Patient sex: M
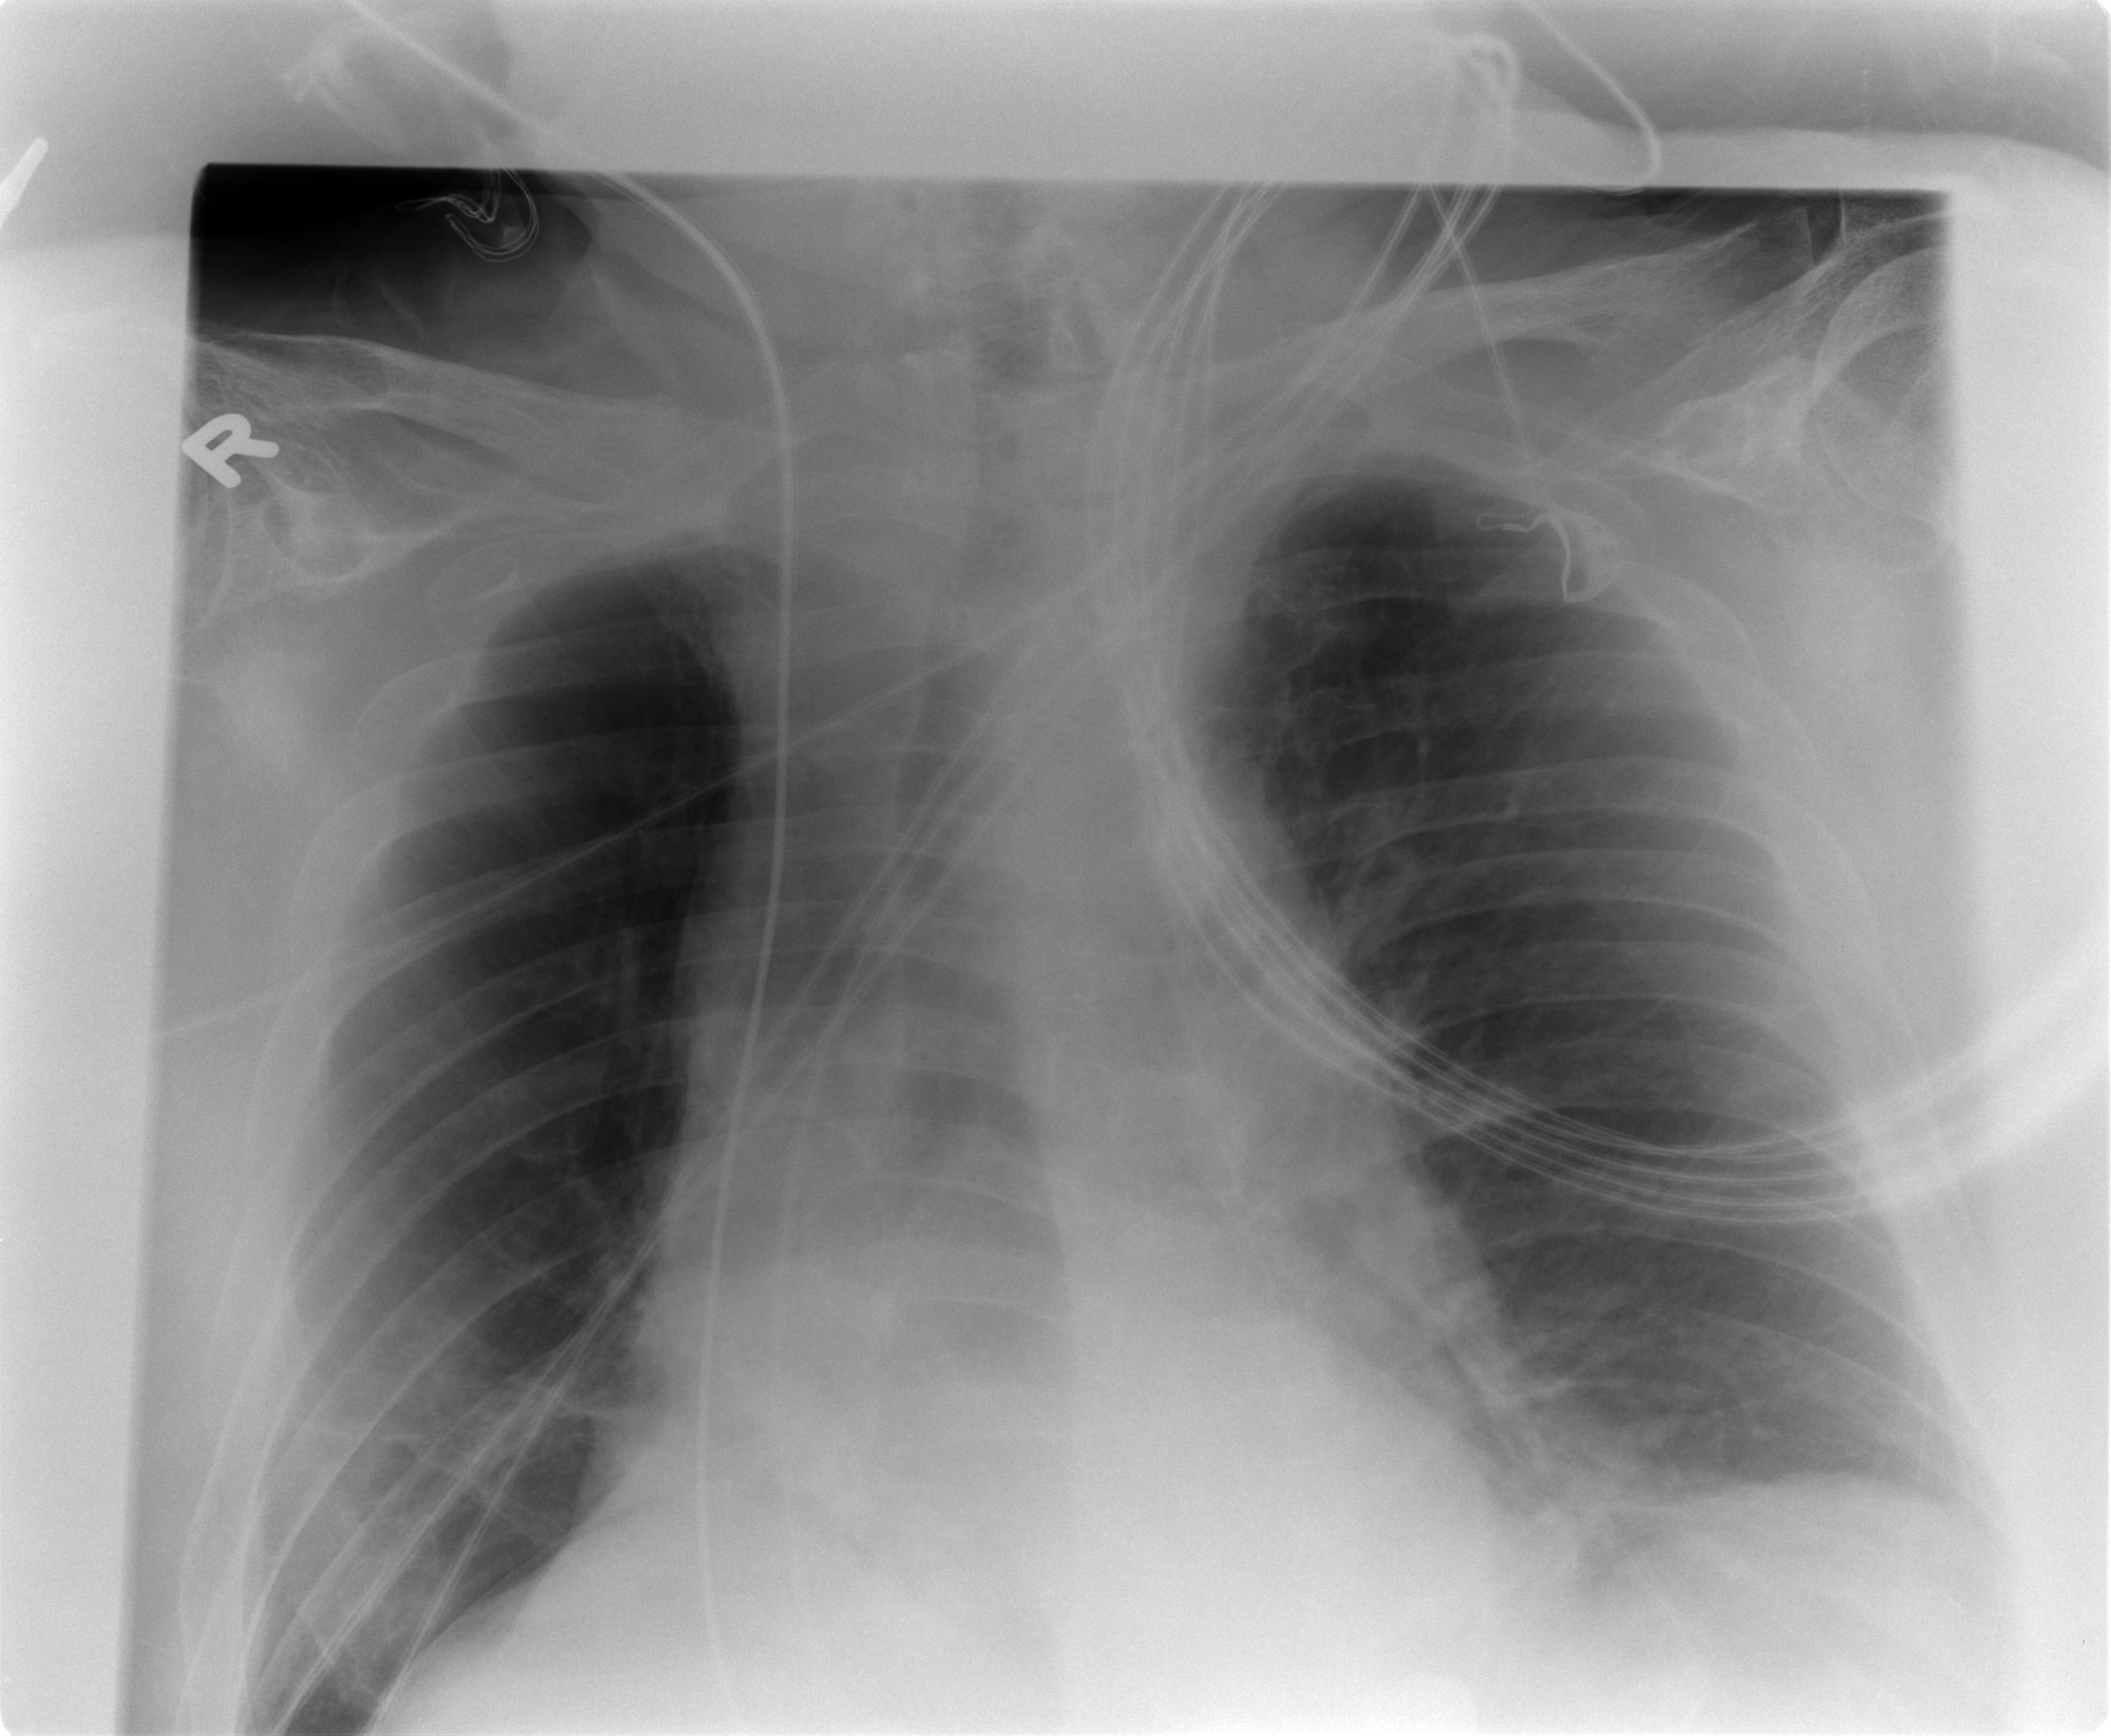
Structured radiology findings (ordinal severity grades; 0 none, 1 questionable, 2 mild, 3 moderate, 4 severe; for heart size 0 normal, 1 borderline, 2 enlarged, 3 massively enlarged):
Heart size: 0
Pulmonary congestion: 0
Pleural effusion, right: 0
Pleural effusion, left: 0
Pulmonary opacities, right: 0
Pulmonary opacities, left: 0
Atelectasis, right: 2
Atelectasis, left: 2